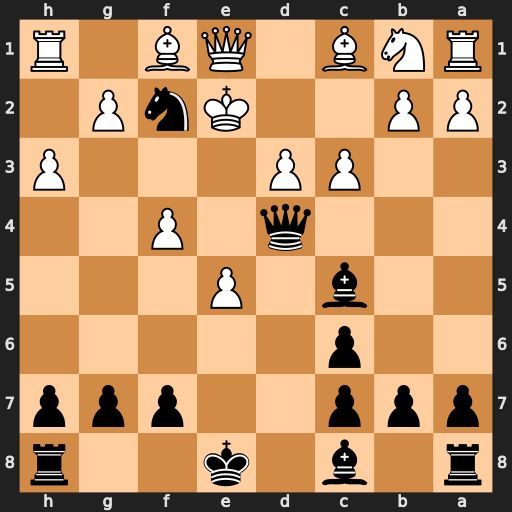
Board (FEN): r1b1k2r/ppp2ppp/2p5/2b1P3/3q1P2/2PP3P/PP2KnP1/RNB1QB1R
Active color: b
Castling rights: kq
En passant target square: -
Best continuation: Qxd3#